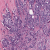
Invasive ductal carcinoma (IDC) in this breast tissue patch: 1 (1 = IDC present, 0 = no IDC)